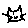
Label: cat